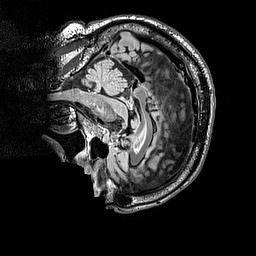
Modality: FLAIR
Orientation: sagittal
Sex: male
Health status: ill
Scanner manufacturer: siemens
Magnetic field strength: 3 T
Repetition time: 5 s
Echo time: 0.388 s